Question: I'm trying to make my image to fit the whole container width.

I've tried :
- 'width="100%"'- '100%'
None of those work.
'''
<div class="container" style="background-color:gray;">
<div width="100%">
<img width="100%" src="http://s6.postimg.org/7ic0egypt/report_nav.png">
</div>
</div
'''
# JSFiddle
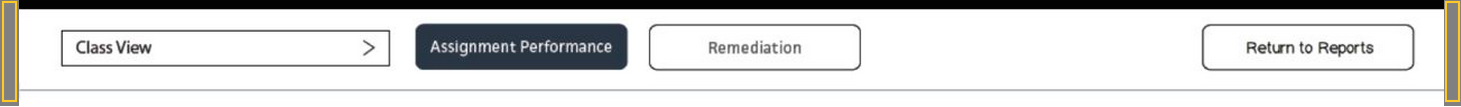
Answer: Set the container padding to '0'. I rewrote your <URL> using CSS